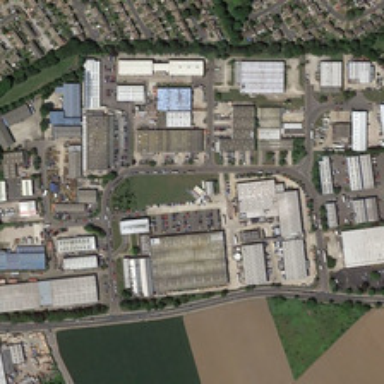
We can see a factory sandwiched between a residential area and a farmland .